Question: I am making a hover effect on the image. I set the image to grayscale by default and when it hovered over, a circle follows the cursor and shows the colored part. Basically, there are two images. grayscale one is shown by default and on hover inside the circle, the colored part is shown.

Everything is working good except when I try to size the image using background-size the circle part doesn't follow. As the background property sets the circle part image according to its size. See the code:
I set the background-size of video card to 100% to fill up its parent container but when I do it for the circle, the image is sized inside the circle.
'''
$('.video-card').mousemove(function(e) {
var offs = $(this).offset(),
p = {
x: offs.left,
y: offs.top
},
mPos = {
x: e.pageX,
y: e.pageY
},
x = mPos.x - p.x - 75,
y = mPos.y - p.y - 75;
$('.gray', this).css({
left: x,
top: y,
backgroundPosition: -x + 'px ' + -y + 'px'
});
});
'''
'''
.video-card {
position: relative;
width: 100%;
height: 950px;
overflow: hidden;
background-size: 100% !important;
}
.video-card-overlay {
content: "";
top: 0;
left: 0;
width: 100%;
height: 100%;
position: absolute;
background: gray;
filter: grayscale(100%);
background-size: 100% !important;
}
.gray {
position: absolute;
top: 0;
left: 0;
width: 150px;
height: 150px;
display: none;
border-radius: 50%;
}
.video-card:hover>.gray {
display: block;
}
.video-gallery-section .container {
max-width: 100%;
width: 100%;
}
'''
'''
<script src="https://cdnjs.cloudflare.com/ajax/libs/jquery/3.3.1/jquery.min.js"></script>
<div class="video-card" style="background: url('assets/img/home/1.png') no-repeat">
<div class="video-card-overlay" style="background: url('assets/img/home/1.png') no-repeat"></div>
<div class="gray" style="background: url('assets/img/home/1.png') no-repeat"></div>
</div>
'''
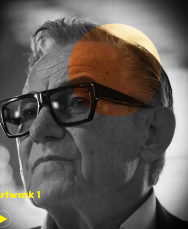
Answer: How about using 'clip-path' instead of trying to achieve the same effect through positioning?
'''
const $overlay = $('.video-card-overlay');
$('.video-card').mousemove(function (e) {
$overlay.css({
clipPath: 'circle(150px at ${e.offsetX}px ${e.offsetY}px)'
})
});
'''
'''
.video-card {
height: 950px;
position: relative;
width: 100%;
}
.gray,
.video-card-overlay {
background-image: url('assets/img/home/1.png');
background-position: center center;
background-size: cover;
inset: 0;
position: absolute;
}
.gray {
filter: grayscale(100%);
}
.video-card:not(:hover) .video-card-overlay {
display: none;
}
'''
'''
<div class="video-card">
<div class="gray"></div>
<div class="video-card-overlay"></div>
</div>
'''
See how much shorter the code became!